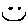
Label: smiley face